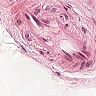
Metastatic tissue present: no